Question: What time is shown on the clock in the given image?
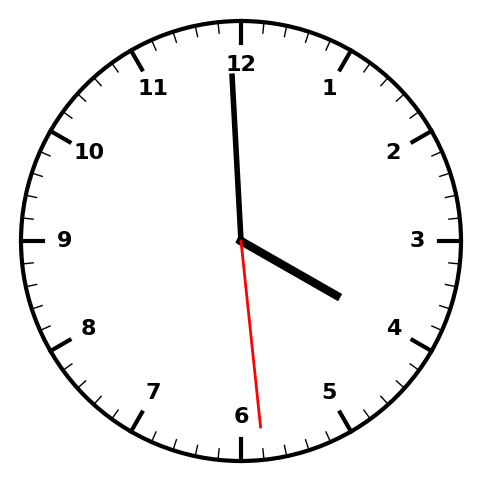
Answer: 03:59:29